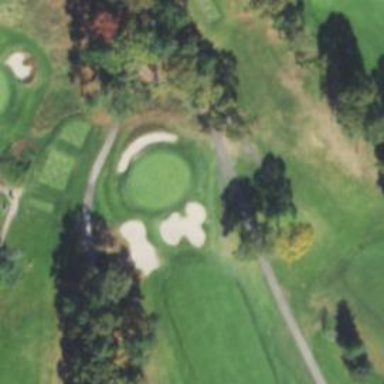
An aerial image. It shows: View of golf hole.